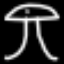
Label: mushroom